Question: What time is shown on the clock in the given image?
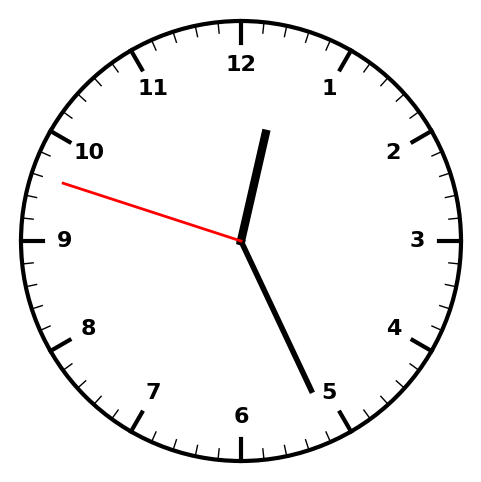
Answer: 12:25:48